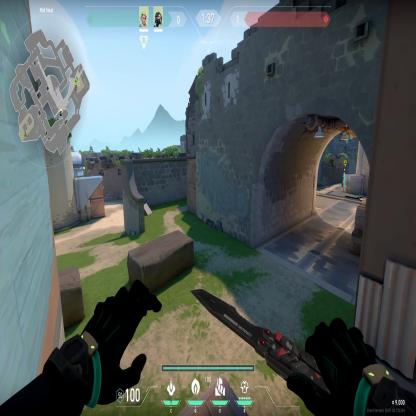
Label: teammate